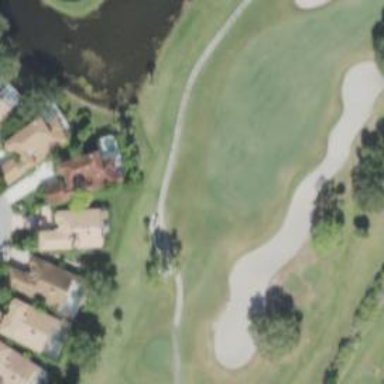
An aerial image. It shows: Golf bunker filled with natural sand.